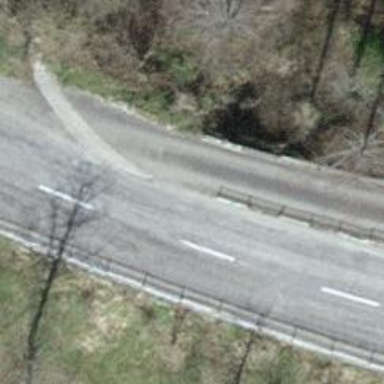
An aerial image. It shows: Secondary road.